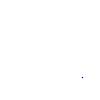
Particle: pion